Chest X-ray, PA view. Patient: 55 years old, sex M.
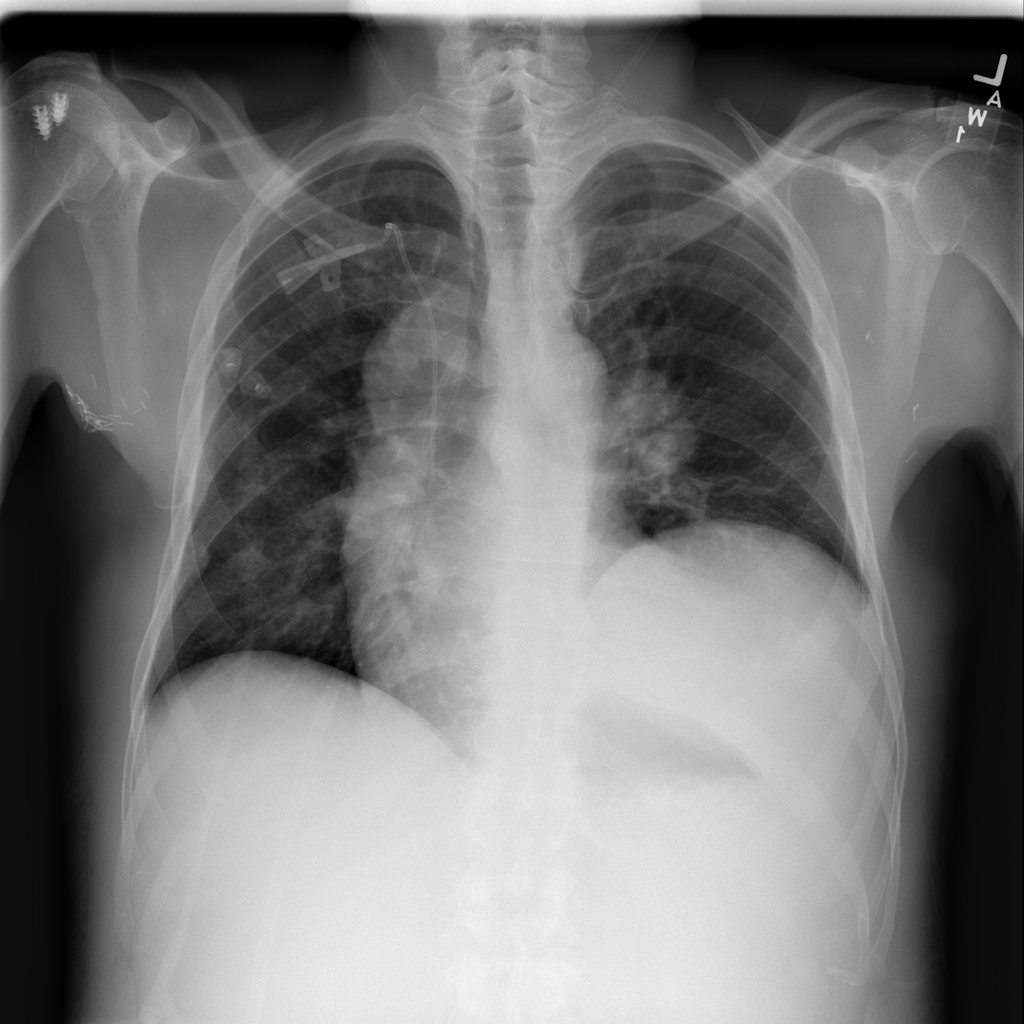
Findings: Atelectasis